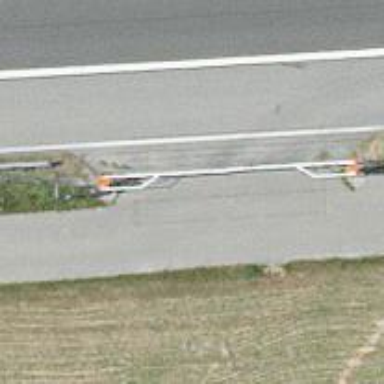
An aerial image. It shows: Lift gate barrier.